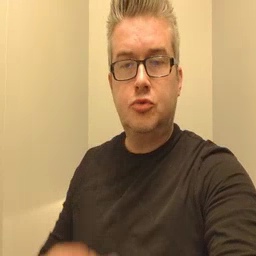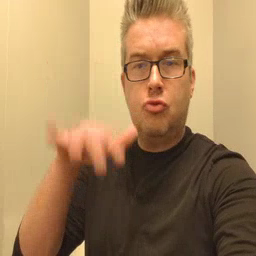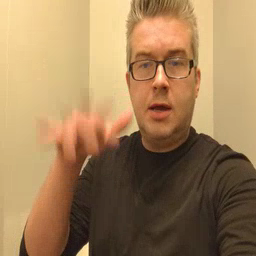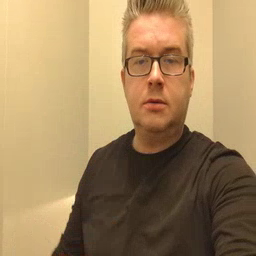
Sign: rain